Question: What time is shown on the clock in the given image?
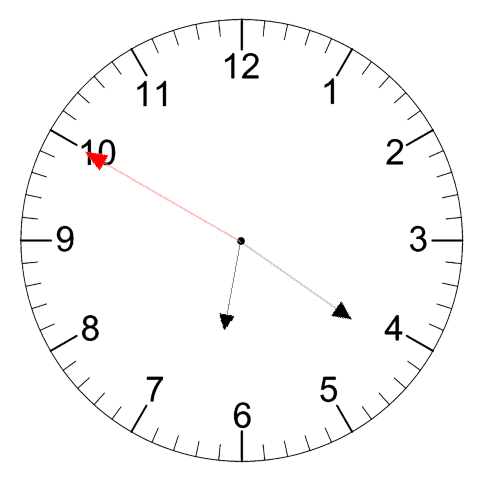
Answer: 06:20:50